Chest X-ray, PA view. Patient: 58 years old, sex F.
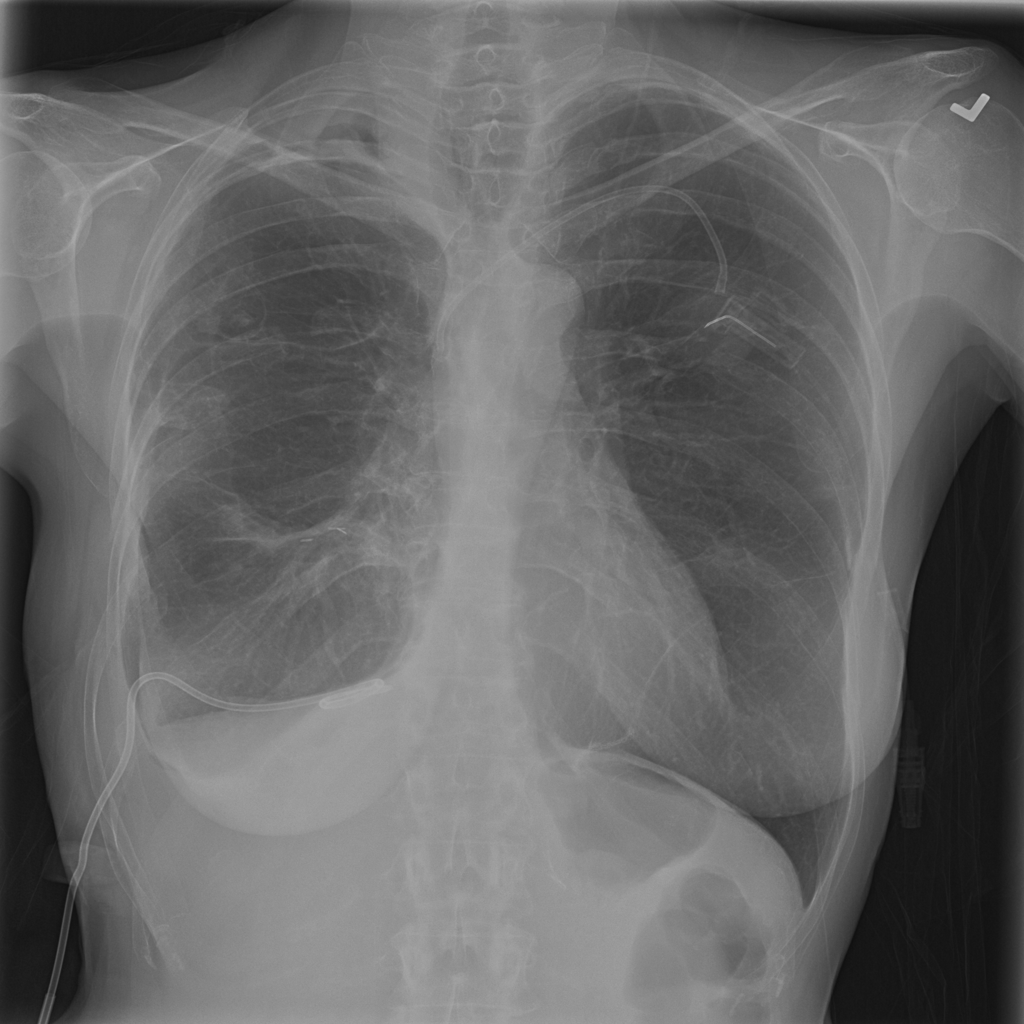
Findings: Consolidation, Mass, Pneumothorax